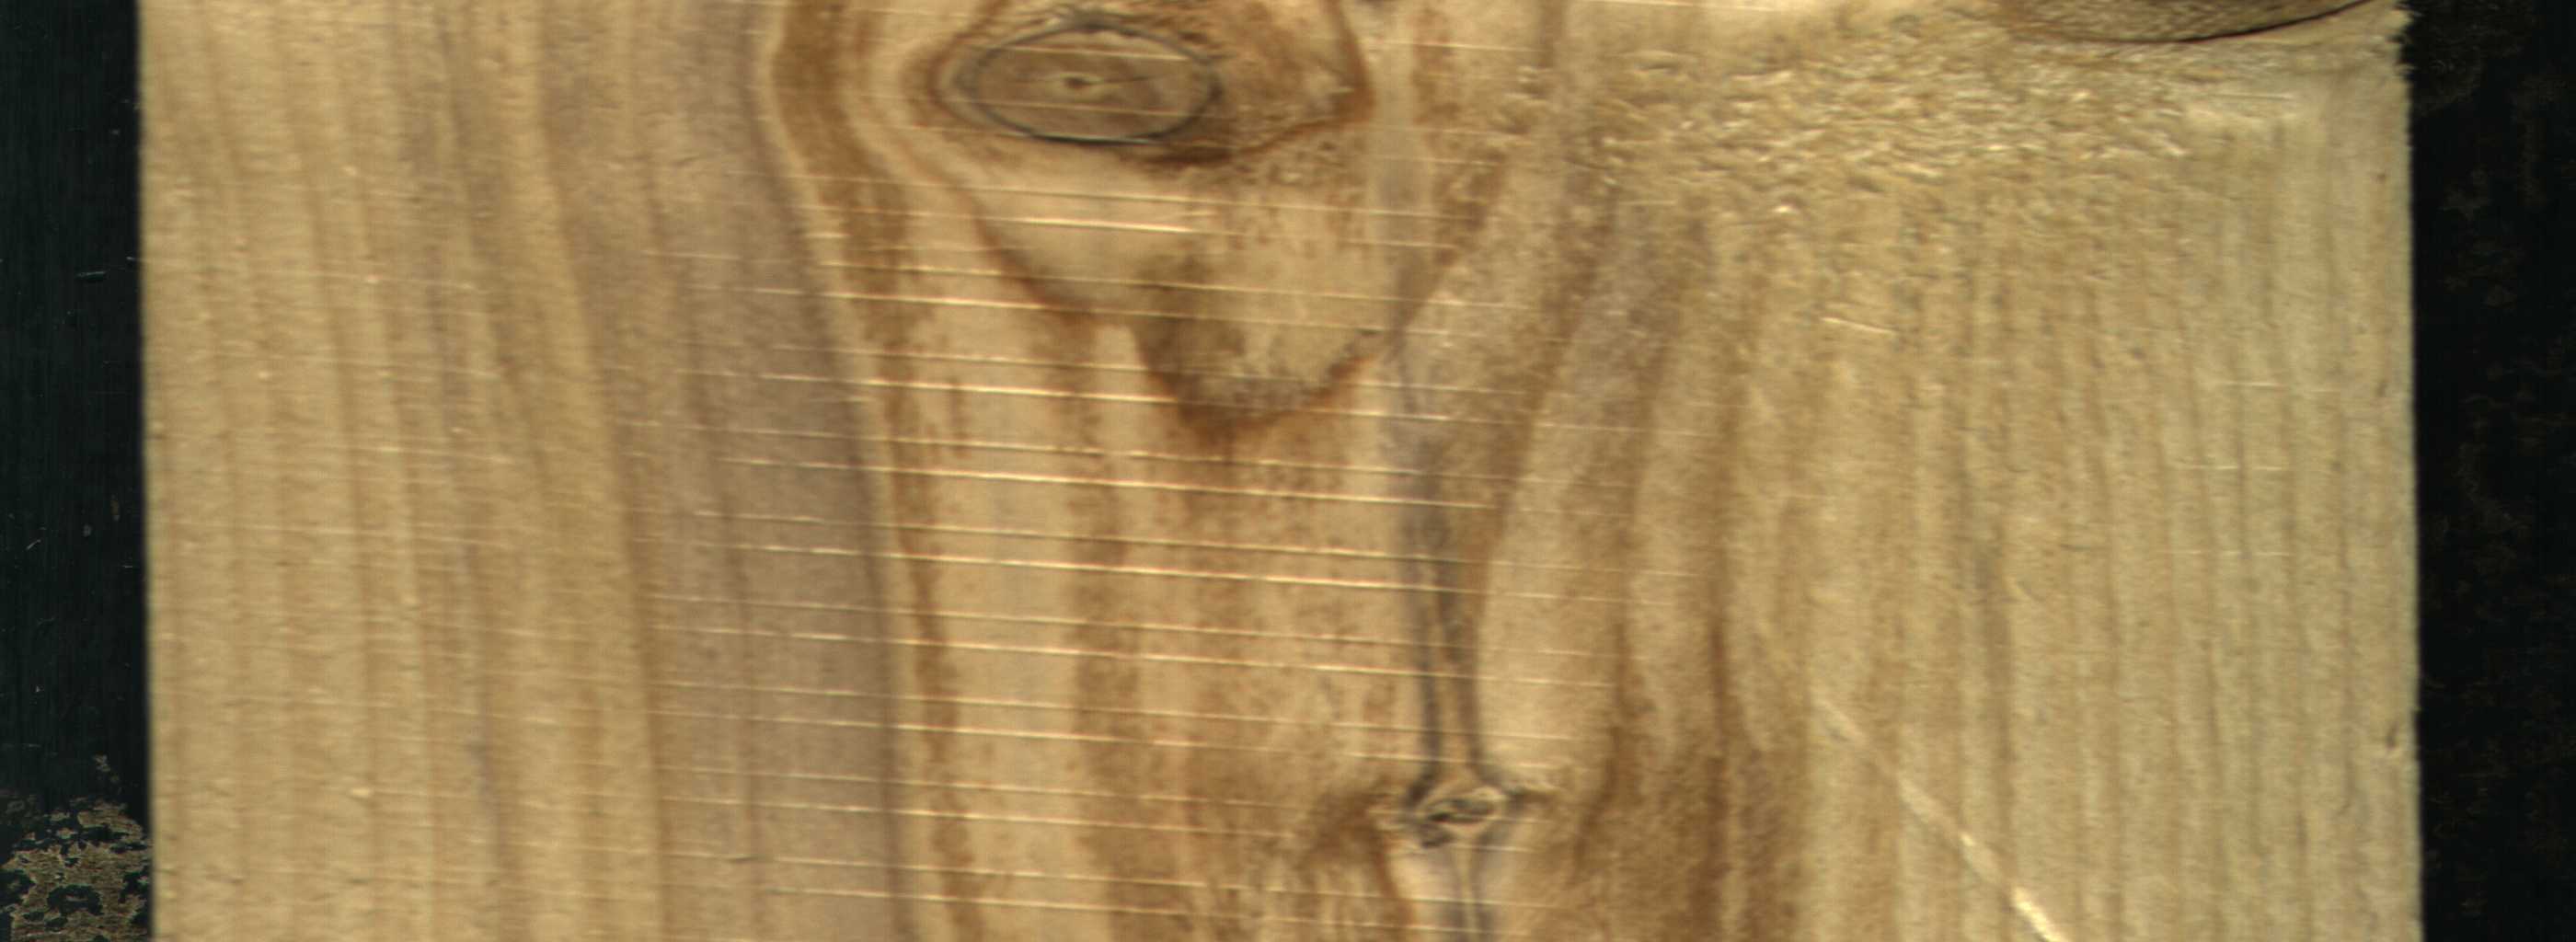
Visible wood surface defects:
Live_Knot
Live_Knot
Live_Knot